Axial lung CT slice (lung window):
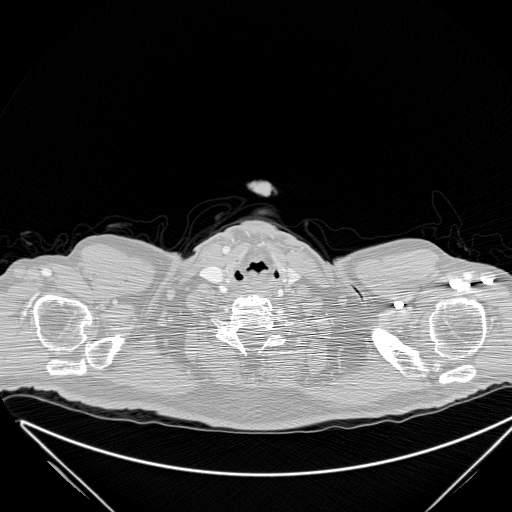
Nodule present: no